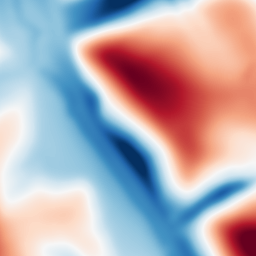
Category: multiscale
Decomposition family: dog
Decomposition parameters: sigma_low: 5
sigma_high: 50
Upsampling method: lanczos
Upsampling parameters: scale: 2
Upsampling scale: 2